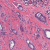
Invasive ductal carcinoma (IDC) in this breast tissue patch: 1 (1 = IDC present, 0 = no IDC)